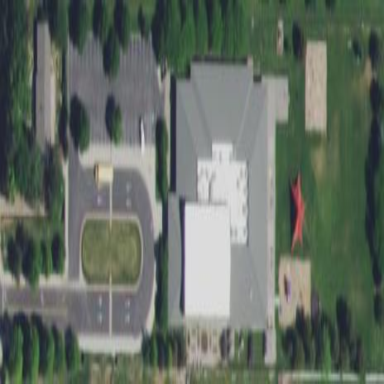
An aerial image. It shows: School.